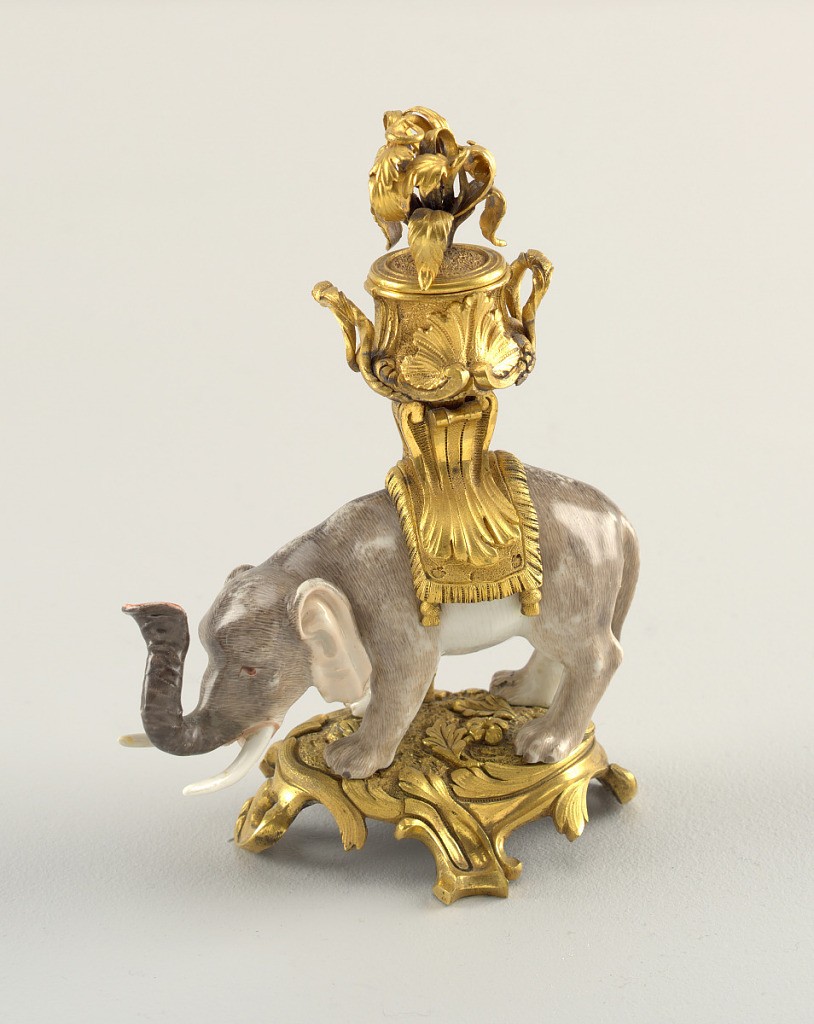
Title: Pair of Elephants Mounted as Candlesticks
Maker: Meissen Porcelain Manufactory, German, active from 1710 to the present
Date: mid- 18th century
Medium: hard paste porcelain, vitreous enamel, bronze, gold
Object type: candlesticks
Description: Pair of porcelain elephants mounted as candlesticks (parts a and c) with covers (parts b and d).  Standing Elephants with dark gray raised trunks, white tusks; skin painted with short gray lines, denser on backs.  Each elephant on a scrolled gilt bronze base with attached urn-shaped, handled nozzle on a fringed cushion resting on animal's back.  Each circular cover, with finial of curling leaves and tendrils, fits snuggly into nozzle.